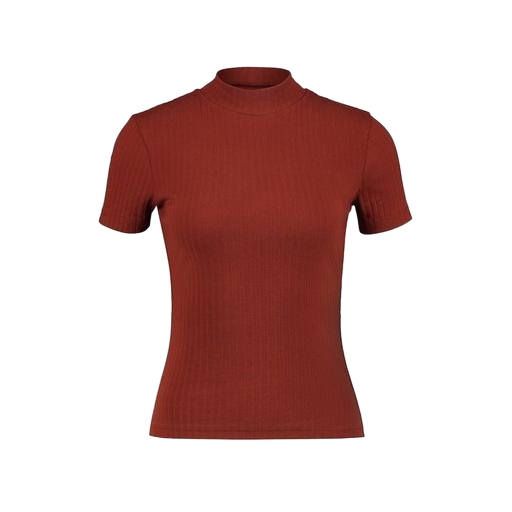
multicolor vero moda rust high neck blouse, high-neck ribbed-jersey t-shirt, high-neck top, white background